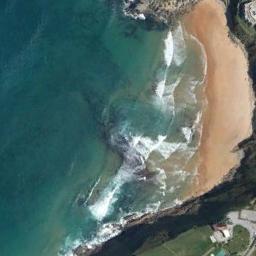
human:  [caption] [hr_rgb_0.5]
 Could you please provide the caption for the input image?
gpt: The beach is made up of light blue seawater and the coast with dense green plants .

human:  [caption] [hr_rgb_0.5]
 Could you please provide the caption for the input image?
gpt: The type of beach is rocky coast and the sand on the beach is khaki .

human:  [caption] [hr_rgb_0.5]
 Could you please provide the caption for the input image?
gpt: There are footprints by the beach .

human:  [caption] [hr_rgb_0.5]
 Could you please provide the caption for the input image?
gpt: The green oceans and crescent beach and oasis .

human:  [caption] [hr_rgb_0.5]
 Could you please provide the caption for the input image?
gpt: The grass is beside the beach .